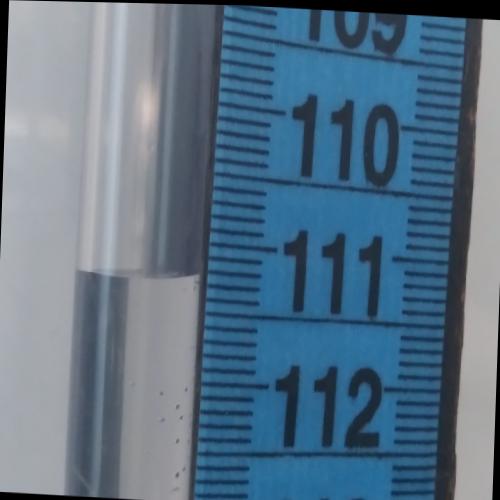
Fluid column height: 111.3 cm